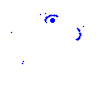
Particle: pion